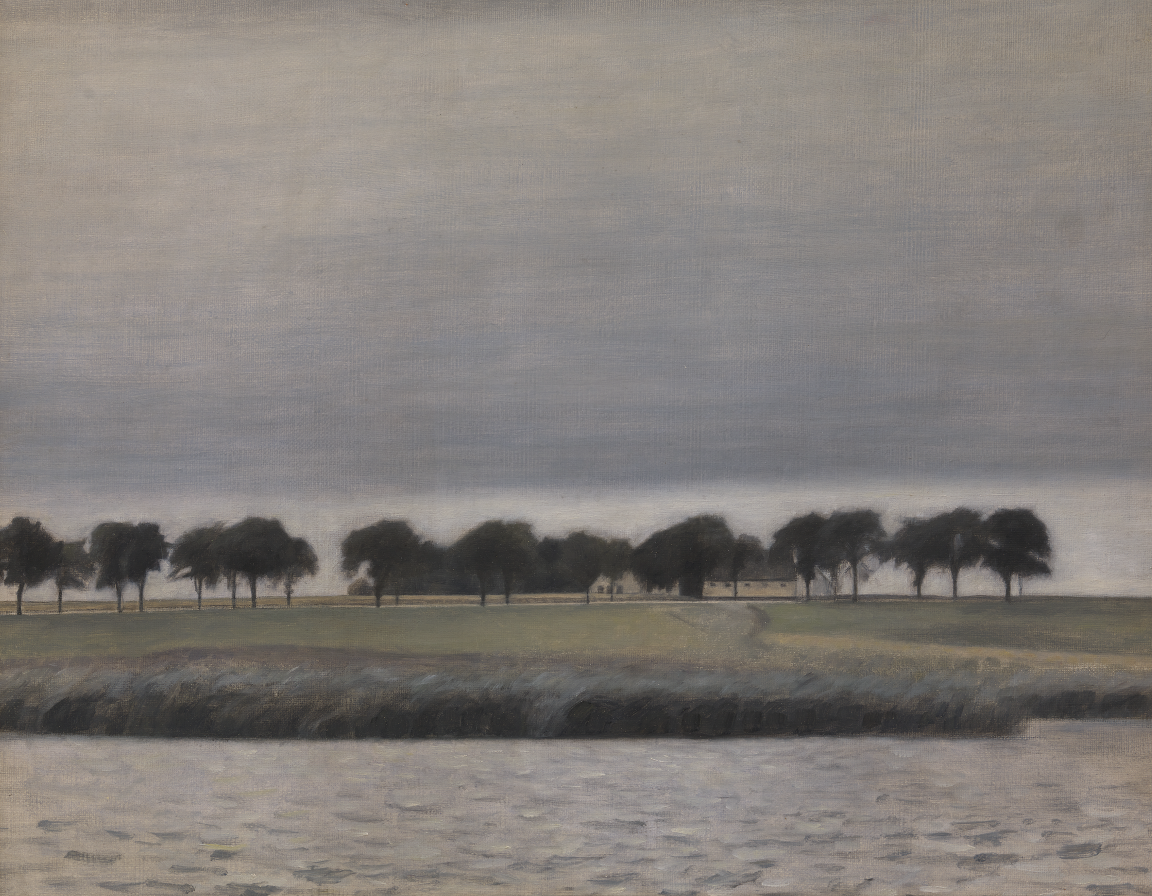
landscape painting, wide, overcast daylight, row of dark trees and low farm buildings at very low horizon above flat green field dark embankment and grey water in foreground heavy grey overcast sky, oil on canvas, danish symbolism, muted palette